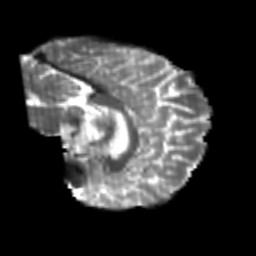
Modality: T2w
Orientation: sagittal
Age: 24
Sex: male
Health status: healthy
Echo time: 0.074 s